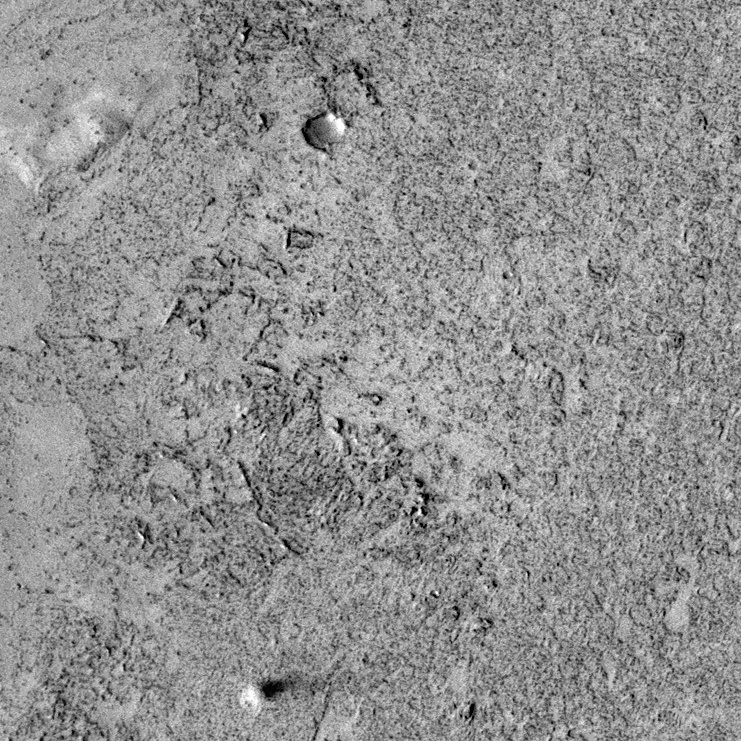
Label: dustdevil